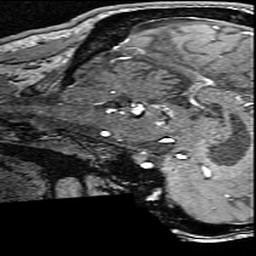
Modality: angio
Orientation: sagittal
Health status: ill
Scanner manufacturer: siemens
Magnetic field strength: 3 T
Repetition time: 0.023 s
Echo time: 0.00418 s